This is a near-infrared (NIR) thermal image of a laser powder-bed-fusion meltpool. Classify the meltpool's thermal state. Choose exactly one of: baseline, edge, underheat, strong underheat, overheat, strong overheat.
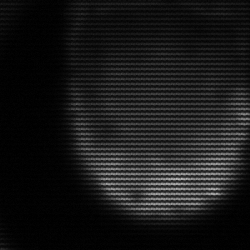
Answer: edge